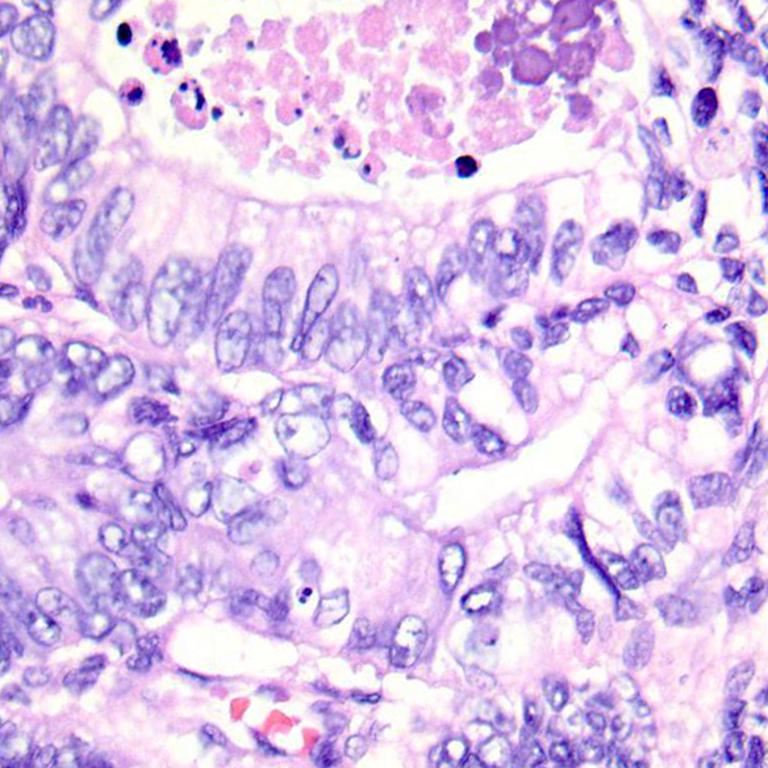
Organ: colon
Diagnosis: adenocarcinomas